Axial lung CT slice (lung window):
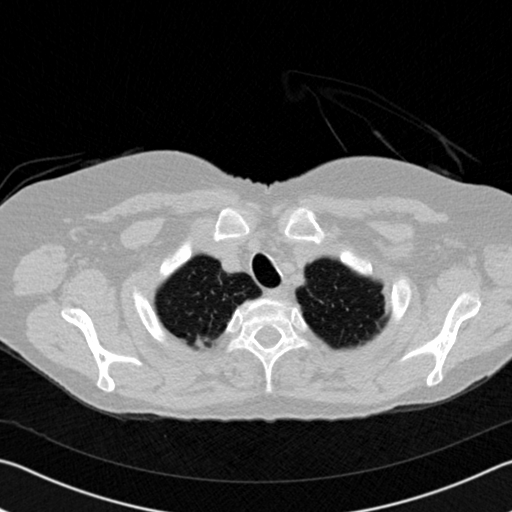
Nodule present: no